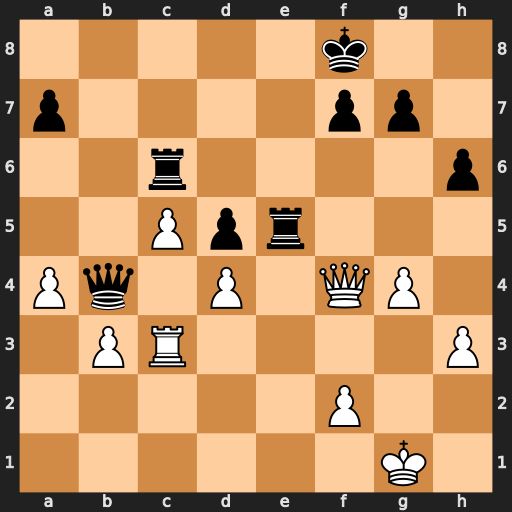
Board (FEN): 5k2/p4pp1/2r4p/2Ppr3/Pq1P1QP1/1PR4P/5P2/6K1
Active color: w
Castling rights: -
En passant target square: -
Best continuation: Qxe5 Qxc3 Qb8+ Ke7 Qb7+